Question: I'm using Vim under babun (cygwin).
What really annoys me are the problems with mouse.
I want to completly disable it. I tried to add to my vimrc everything that I found on net, but nothing works.
Take a look at this little presentation. There you can see all my defined settings and what is still wrong. I have no problem with the left mouse button. This one does nothing. Problem is with right button and even more problem is with the scroll. The scroll adds additional characters what you can see at this gif. Right button add new empty line or pastes something. How to get rid of this all?

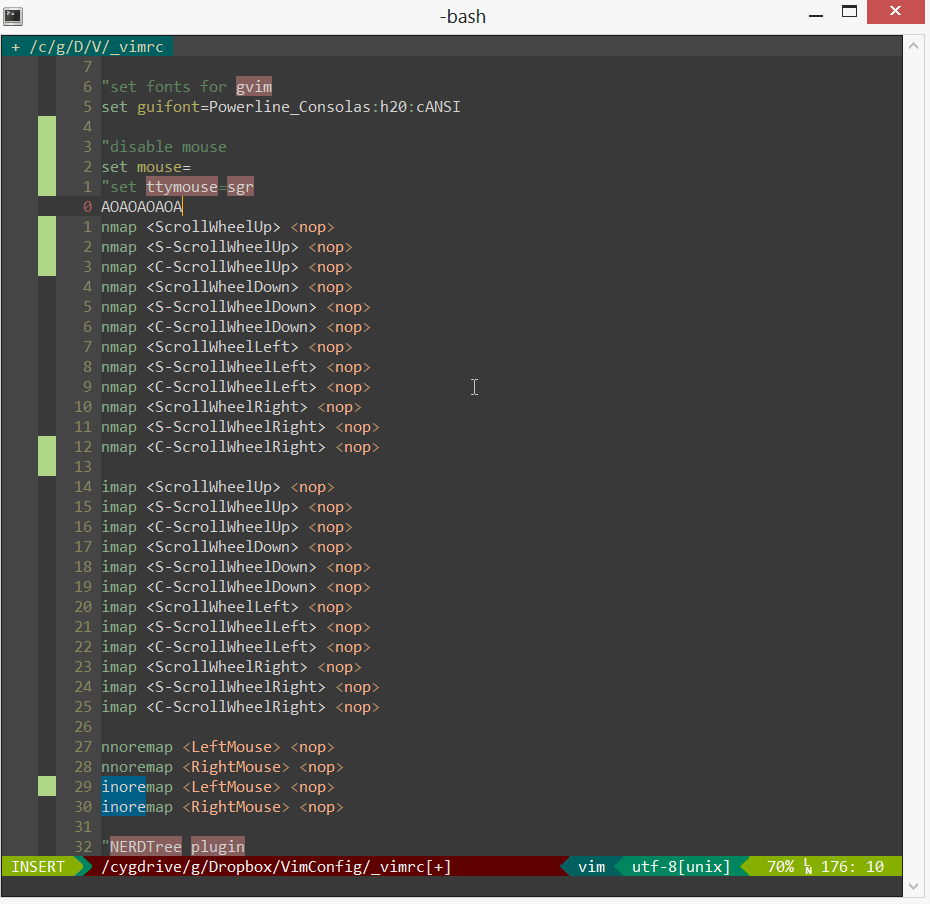
Answer: I am guessing this is not a vim issue, but a cygwin issue. When you right click it is pasting, to vim it is just like you are typing whatever is in your clipboard.
1) Right click in cygwin, choose options (aka preferences or settings)
2) Select mouse in the left menu, and select something other than paste
For the scrollwheel issue... well mousewheel events are encoded as follows:
> line up ^[Oa line down ^[Ob page up ^[[1;2a page down ^[[1;2b
So you would need to map those to do nothing:
'''
map <Esc>Oa <Nop>
map <Esc>Ob <Nop>
map <Esc>[1;2a <Nop>
map <Esc>[1;2b <Nop>
map! <Esc>Oa <Nop>
map! <Esc>Ob <Nop>
map! <Esc>[1;2a <Nop>
map! <Esc>[1;2b <Nop>
'''